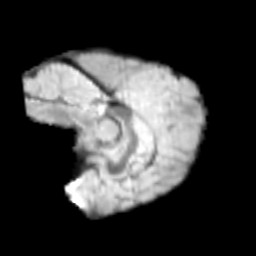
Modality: T2w
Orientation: sagittal
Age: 11
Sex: male
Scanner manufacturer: siemens
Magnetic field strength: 3 T
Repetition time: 3.8 s
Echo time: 0.07 s